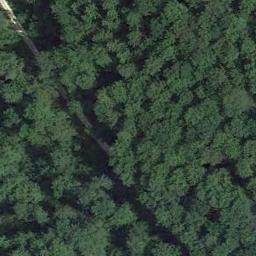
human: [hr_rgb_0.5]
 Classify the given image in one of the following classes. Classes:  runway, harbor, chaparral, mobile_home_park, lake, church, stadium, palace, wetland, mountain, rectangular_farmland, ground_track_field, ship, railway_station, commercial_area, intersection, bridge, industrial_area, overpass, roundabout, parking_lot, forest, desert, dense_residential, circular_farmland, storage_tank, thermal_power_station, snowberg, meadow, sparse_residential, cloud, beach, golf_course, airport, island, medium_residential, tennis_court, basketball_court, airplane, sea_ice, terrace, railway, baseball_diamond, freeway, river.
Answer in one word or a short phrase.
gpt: forest